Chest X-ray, PA view. Patient: 34 years old, sex M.
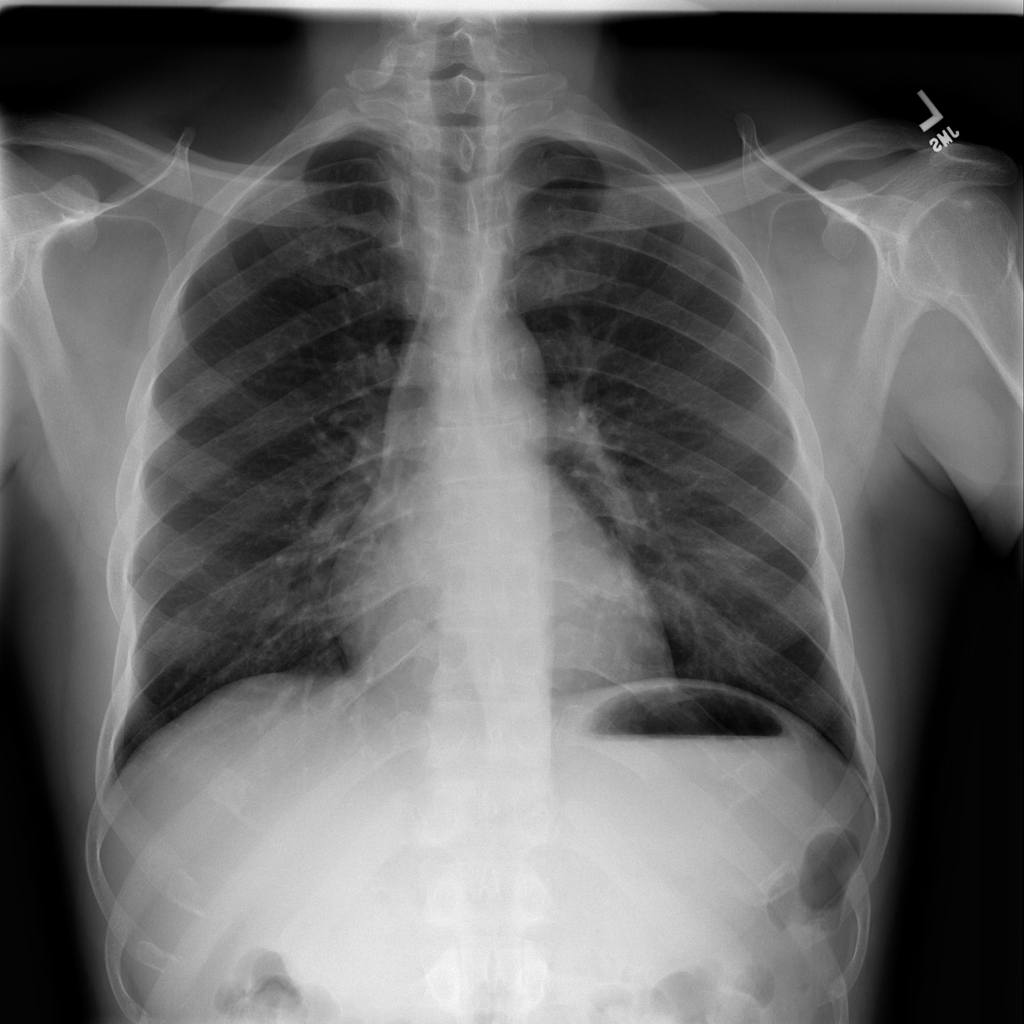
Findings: No Finding